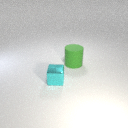
small cyan metal cube in front of large green rubber cylinder